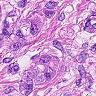
Metastatic tissue present: yes